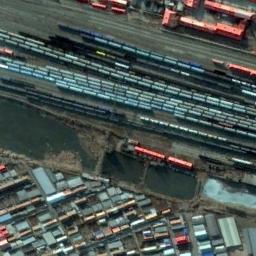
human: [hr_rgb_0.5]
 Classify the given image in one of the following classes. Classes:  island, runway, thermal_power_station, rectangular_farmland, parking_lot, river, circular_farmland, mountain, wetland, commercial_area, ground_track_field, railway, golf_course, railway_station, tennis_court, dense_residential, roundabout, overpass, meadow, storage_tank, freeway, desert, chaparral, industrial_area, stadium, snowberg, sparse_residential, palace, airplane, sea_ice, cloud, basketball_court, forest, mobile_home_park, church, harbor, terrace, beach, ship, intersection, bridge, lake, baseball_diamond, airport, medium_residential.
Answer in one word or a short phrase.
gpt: railway